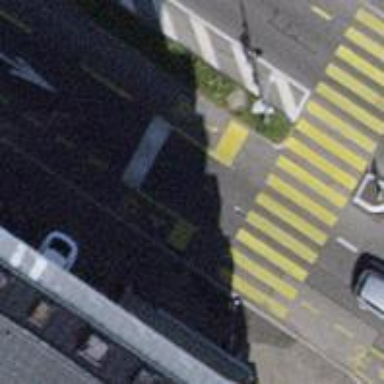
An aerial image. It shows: Road with traffic signals.